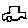
Label: car